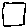
Label: square